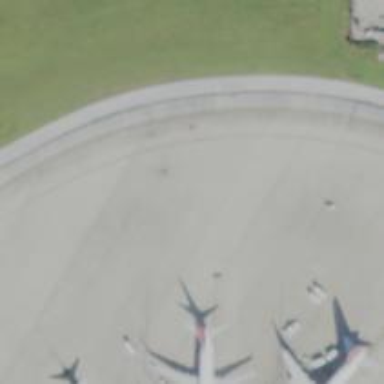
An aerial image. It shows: Image of taxiway at airport.